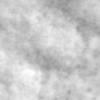
Label: no_change